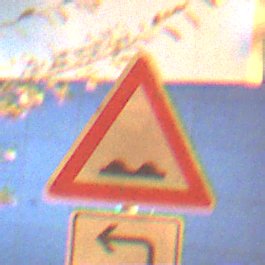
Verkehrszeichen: UnebeneFahrbahn
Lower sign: RichtungsangabeDurchPfeile2
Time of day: Night
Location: Outdoor (Urban)
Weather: PartlyCloudy
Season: NotSpecified
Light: Artificial